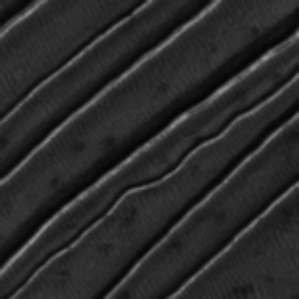
Label: frost